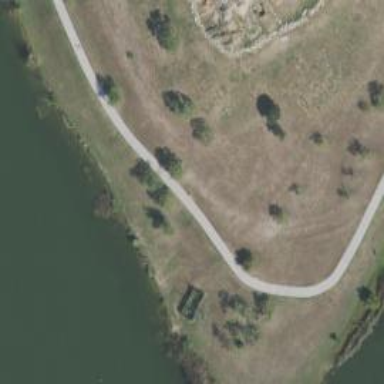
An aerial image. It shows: Tee area for the sport of disc golf.